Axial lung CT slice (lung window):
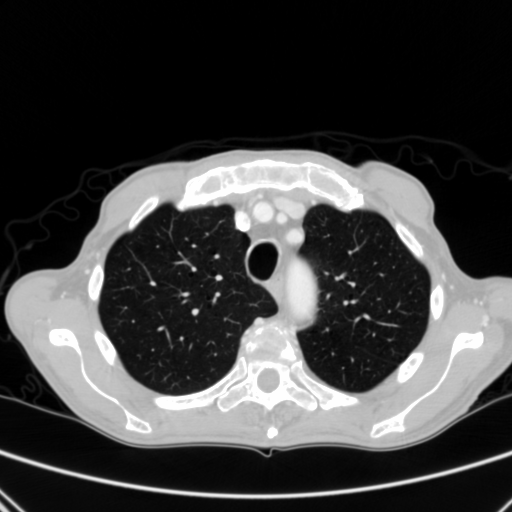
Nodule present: no